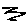
Label: zigzag